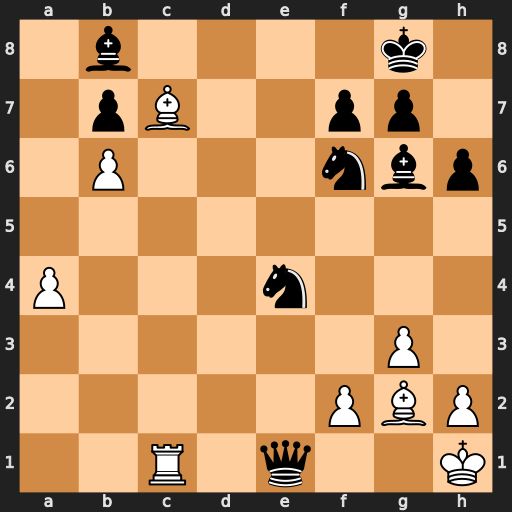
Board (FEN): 1b4k1/1pB2pp1/1P3nbp/8/P3n3/6P1/5PBP/2R1q2K
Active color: w
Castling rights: -
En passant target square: -
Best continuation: Rxe1 Bxc7 bxc7